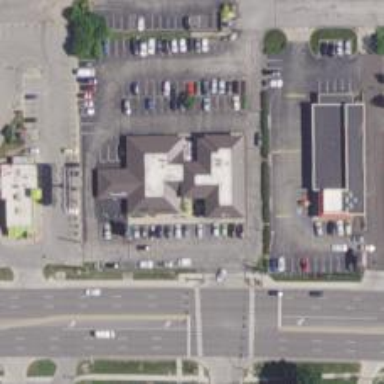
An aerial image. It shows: Car rental facility.